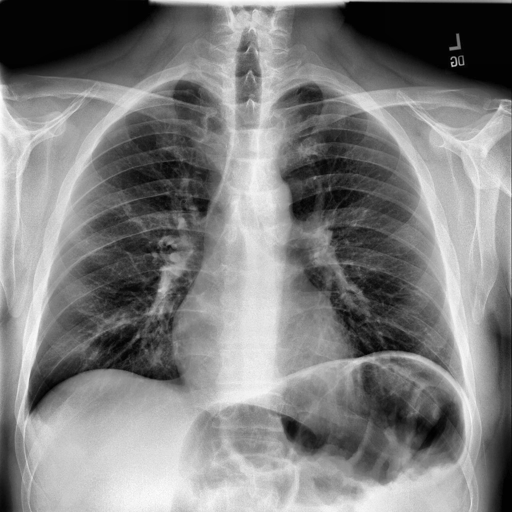
Finding: NORMAL